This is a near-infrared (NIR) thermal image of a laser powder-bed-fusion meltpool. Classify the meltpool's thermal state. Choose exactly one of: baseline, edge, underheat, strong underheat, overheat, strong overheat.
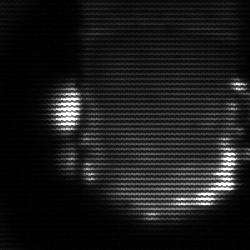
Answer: baseline